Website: walmart
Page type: address-validator
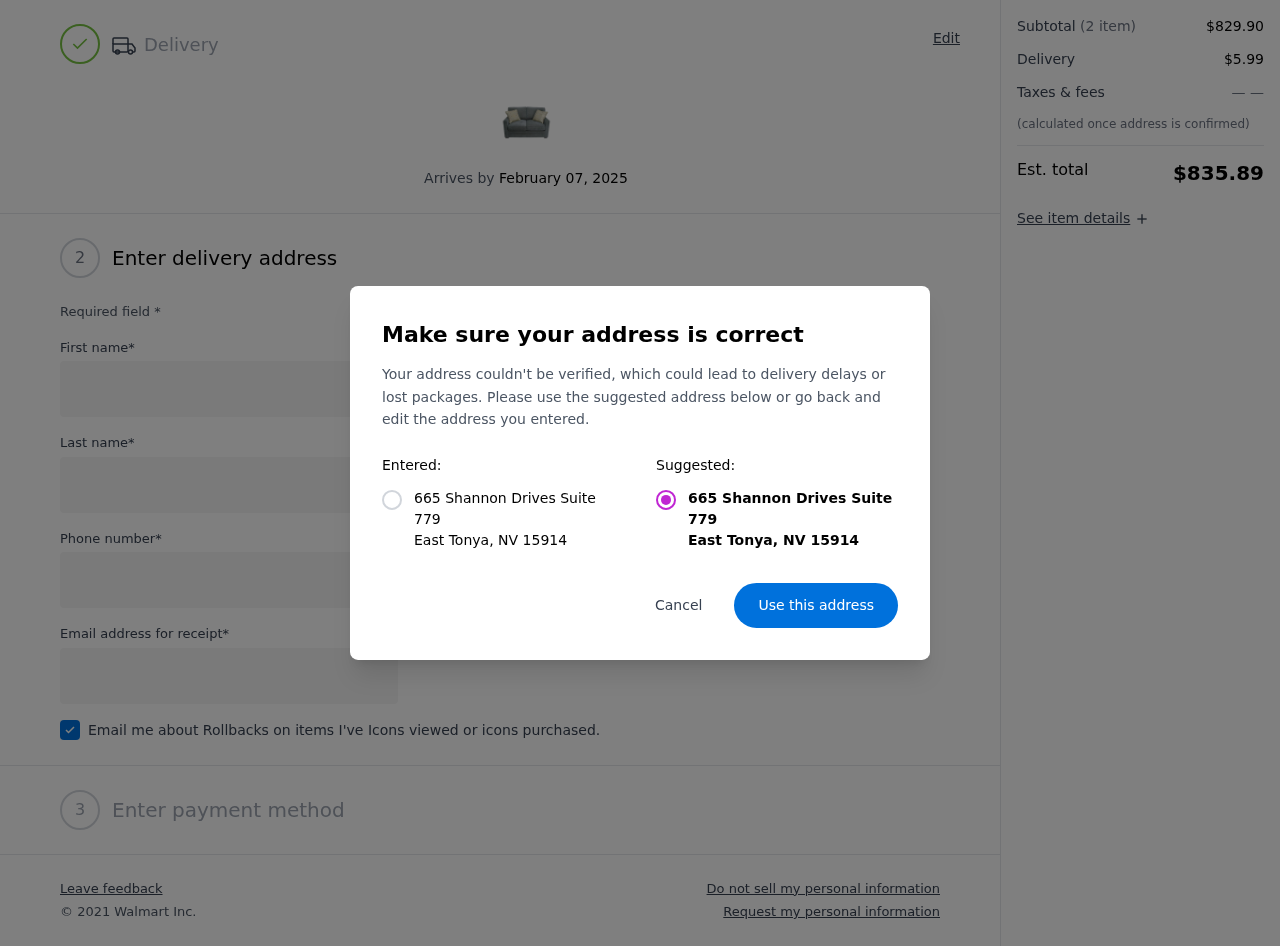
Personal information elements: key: PII_CITY
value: East Tonya
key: PII_POSTCODE
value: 15914
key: PII_STATE_ABBR
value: NV
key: PII_STREET
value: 665 Shannon Drives Suite 779
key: PII_FIRSTNAME
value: Katherine
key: PII_LASTNAME
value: Figueroa
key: PII_STREET2
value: Suite 844
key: PII_PHONE
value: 3486805952
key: PII_EMAIL
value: katherine_figueroa@yahoo.com
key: PII_POSTCODE_FULL
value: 15914
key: PII_POSTCODE_NUMERIC
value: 15914
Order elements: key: ORDER_DELIVERY_DATE
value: February 07, 2025
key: ORDER_SUBTOTAL
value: $829.90
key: ORDER_SHIPPING_COST
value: $5.99
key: ORDER_TOTAL
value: $835.89